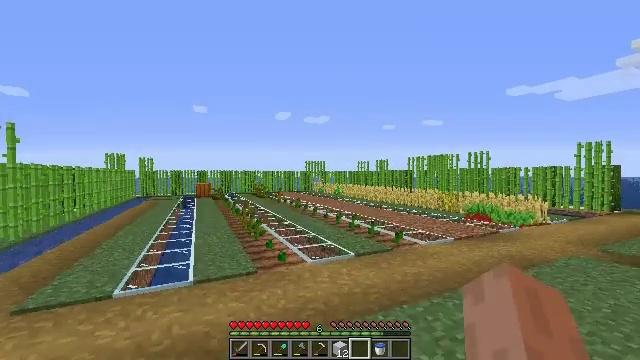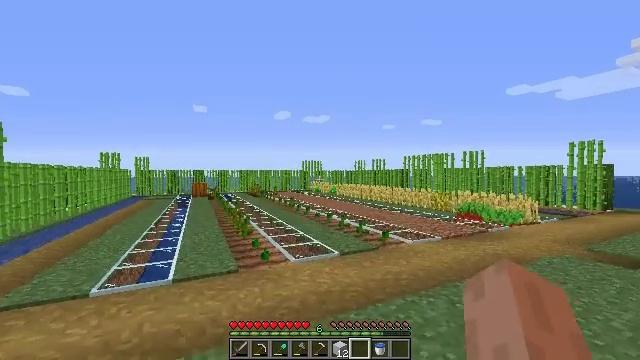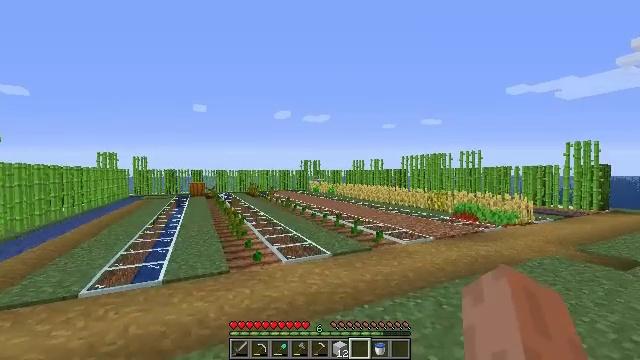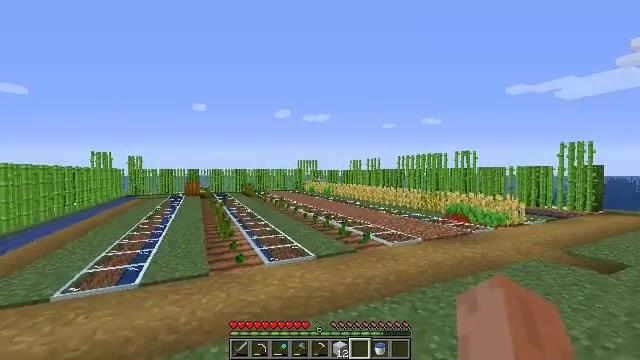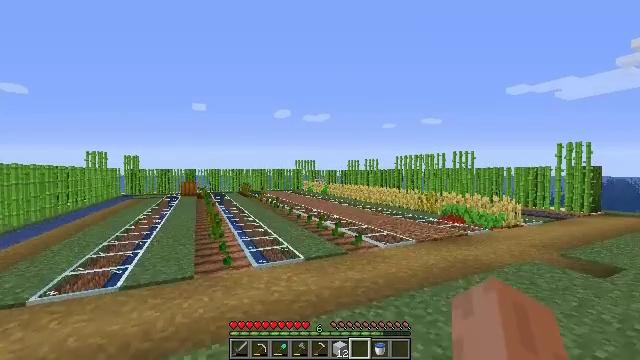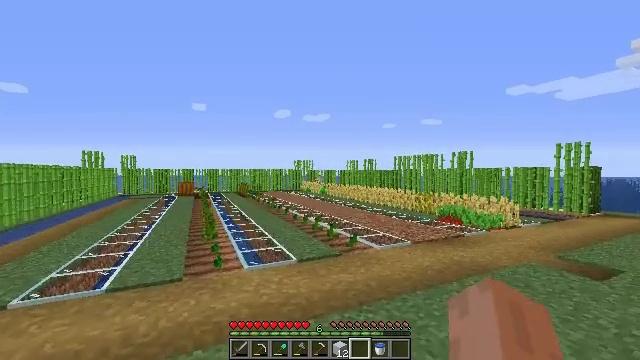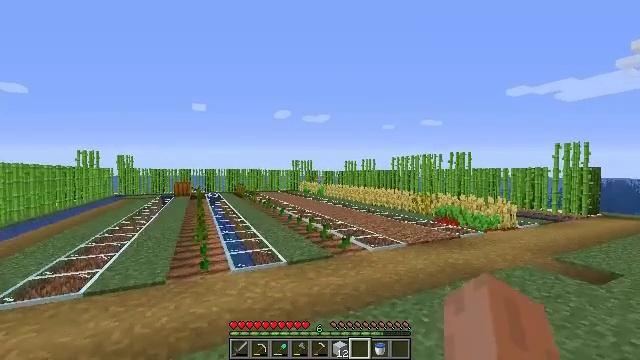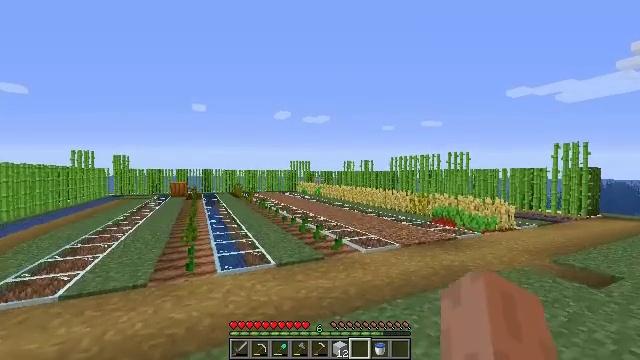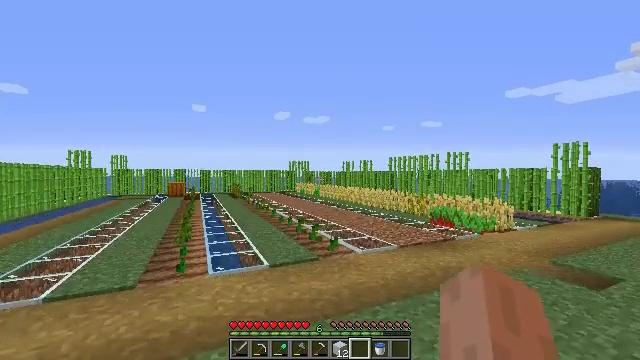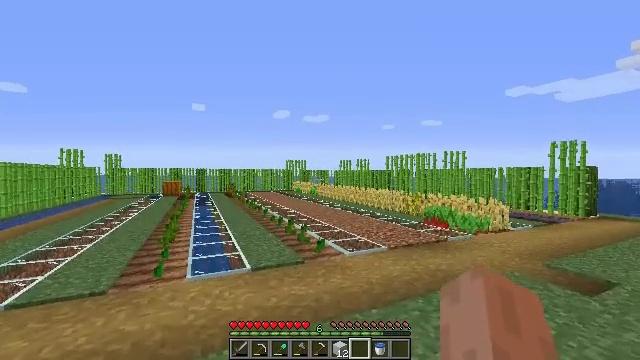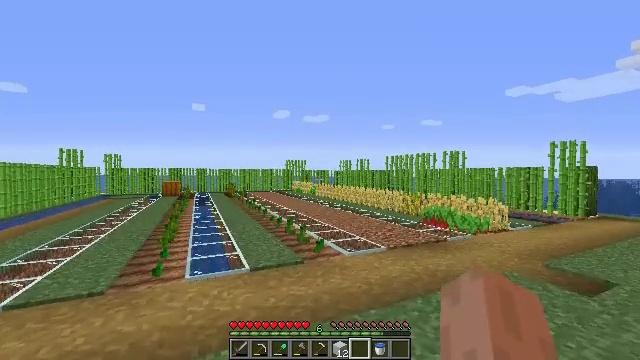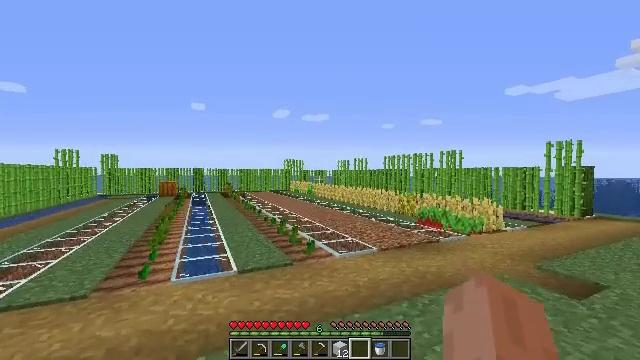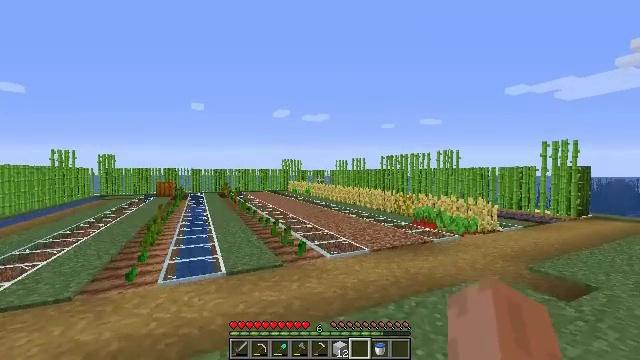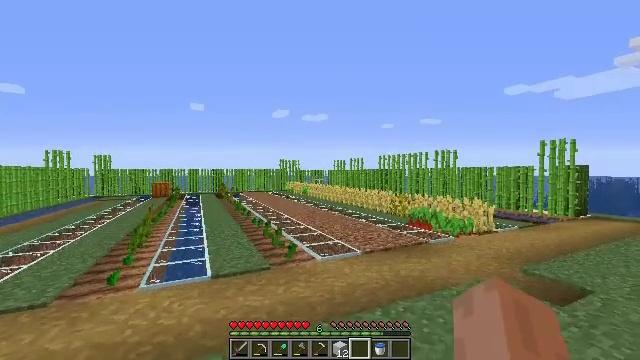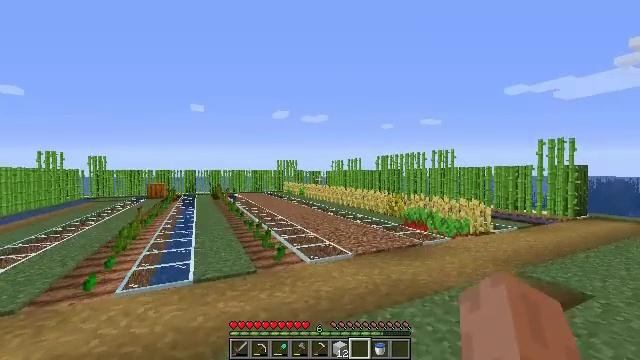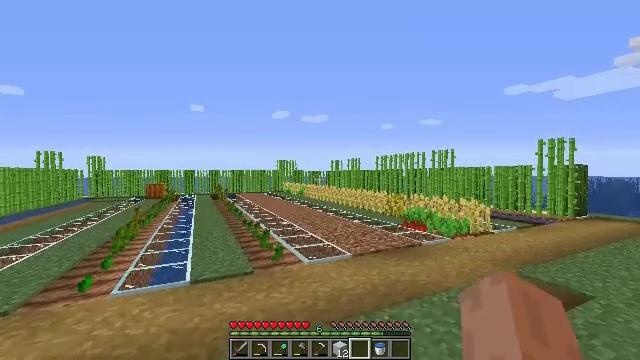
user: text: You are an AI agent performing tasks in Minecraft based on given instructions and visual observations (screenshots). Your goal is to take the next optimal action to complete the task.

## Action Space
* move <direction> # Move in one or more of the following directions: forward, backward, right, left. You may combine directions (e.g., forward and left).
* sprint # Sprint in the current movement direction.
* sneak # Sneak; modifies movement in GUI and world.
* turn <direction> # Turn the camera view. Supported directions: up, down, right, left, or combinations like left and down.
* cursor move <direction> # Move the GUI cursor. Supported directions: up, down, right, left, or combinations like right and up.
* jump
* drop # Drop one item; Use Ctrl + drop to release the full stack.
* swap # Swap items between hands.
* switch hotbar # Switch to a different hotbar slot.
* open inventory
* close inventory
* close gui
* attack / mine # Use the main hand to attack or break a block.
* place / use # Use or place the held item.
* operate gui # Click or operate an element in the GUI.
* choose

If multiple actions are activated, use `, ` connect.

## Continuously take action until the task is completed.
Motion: motion action
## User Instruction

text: drop white concrete
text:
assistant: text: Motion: move right
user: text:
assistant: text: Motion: move right
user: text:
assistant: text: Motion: move forward and move right
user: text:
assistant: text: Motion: move forward and move right
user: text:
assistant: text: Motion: move forward and move right
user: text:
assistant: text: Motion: move forward and move right
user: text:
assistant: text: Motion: move forward and move right
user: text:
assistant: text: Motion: move forward and move right
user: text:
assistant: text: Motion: move right
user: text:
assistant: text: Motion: move right
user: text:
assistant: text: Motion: move right
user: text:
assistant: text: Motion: move forward and move right
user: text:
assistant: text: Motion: move forward and move right
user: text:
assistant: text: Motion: move forward and move right
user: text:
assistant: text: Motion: move forward and move right
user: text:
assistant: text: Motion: move forward
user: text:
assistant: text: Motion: turn left
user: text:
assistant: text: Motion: turn left
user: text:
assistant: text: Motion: no_op
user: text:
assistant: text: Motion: turn left
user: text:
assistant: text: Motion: no_op
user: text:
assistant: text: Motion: no_op
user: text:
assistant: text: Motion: no_op
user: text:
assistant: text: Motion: turn left
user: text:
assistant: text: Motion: turn left and up
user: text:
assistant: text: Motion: no_op
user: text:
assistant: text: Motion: no_op
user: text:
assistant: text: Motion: no_op
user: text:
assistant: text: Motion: no_op
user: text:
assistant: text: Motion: no_op